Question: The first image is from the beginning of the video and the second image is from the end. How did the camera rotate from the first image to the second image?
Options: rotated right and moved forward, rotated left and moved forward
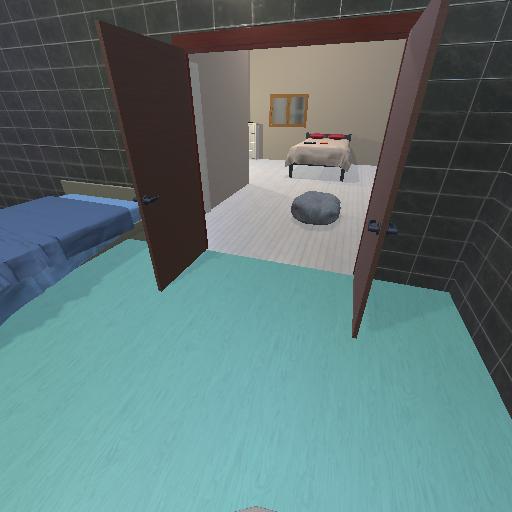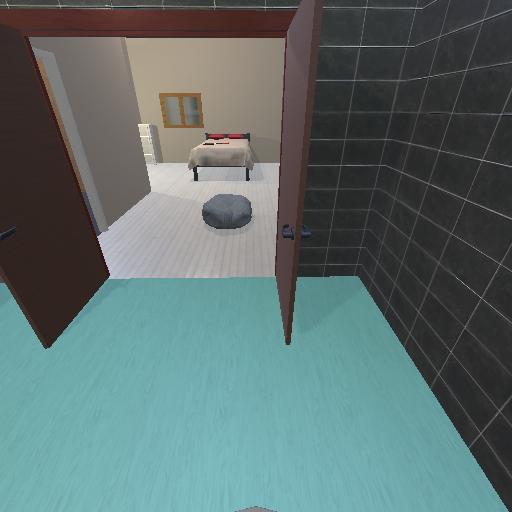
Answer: rotated right and moved forward